Question: I am using MSBuild task to install a windows service. Everything works fine but the newly installed service runs under local system account. Is there anyway to tell MSBuild to install the service under the same account as TeamCity (TeamCity is running under a special service account). I am runing the build file using TeamCity. I dont want to explicitly specify the user name and password as it is too risky to store this information in plain text.

Thank you.
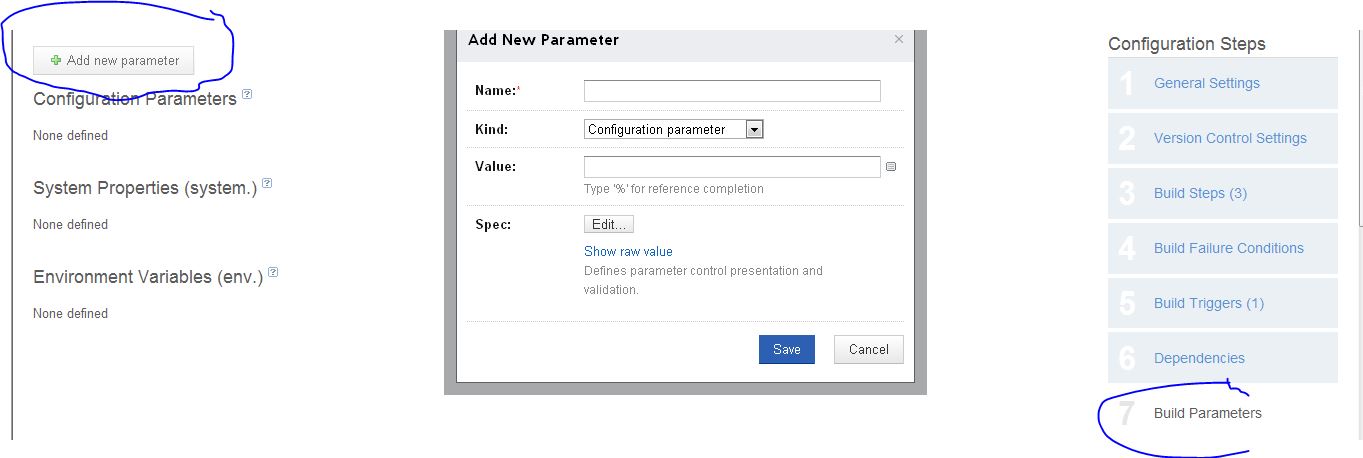
Answer: It does not seem possible. However, I'd suggest to use Build Parameters instead, they're designed for it.
Read more about it here: <URL>
You'll be able to specify user/password in TeamCity UI (even on every build, if needed)